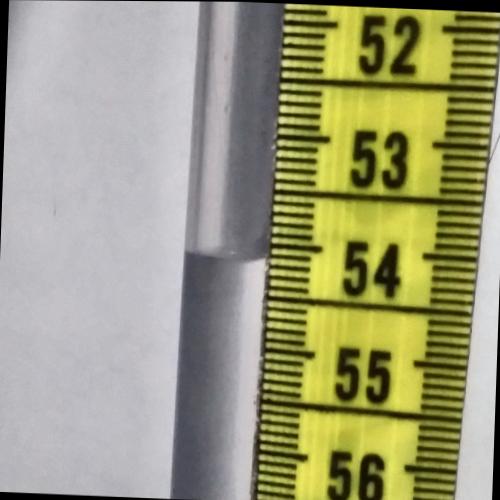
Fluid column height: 54.1 cm